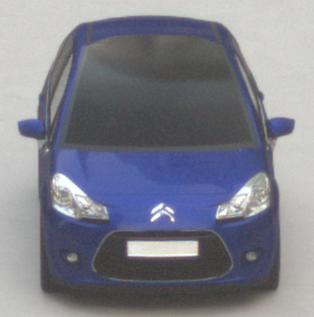
Make: Citroen
Model: C3 1.1
Detailed model: C3 (II)
Model produced from: 2010/01
Model produced until: 2012/03
Doors: 5
Color: blue
Road condition: dry road
Daytime: morning or afternoon
Contrast: low contrast